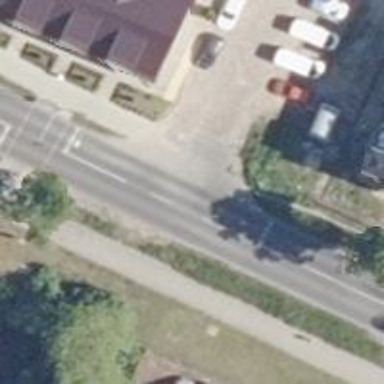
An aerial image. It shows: Secondary road with asphalt surface.